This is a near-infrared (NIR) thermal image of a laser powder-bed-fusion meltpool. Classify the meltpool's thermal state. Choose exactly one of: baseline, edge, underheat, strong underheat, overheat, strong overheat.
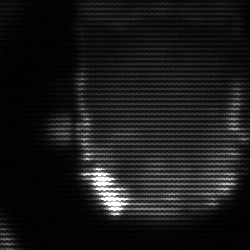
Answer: baseline